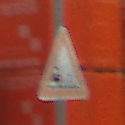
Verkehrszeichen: SplittSchotter
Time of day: MorningAfternoon
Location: Outdoor (Suburban)
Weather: PartlyCloudy
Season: NotSpecified
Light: Natural